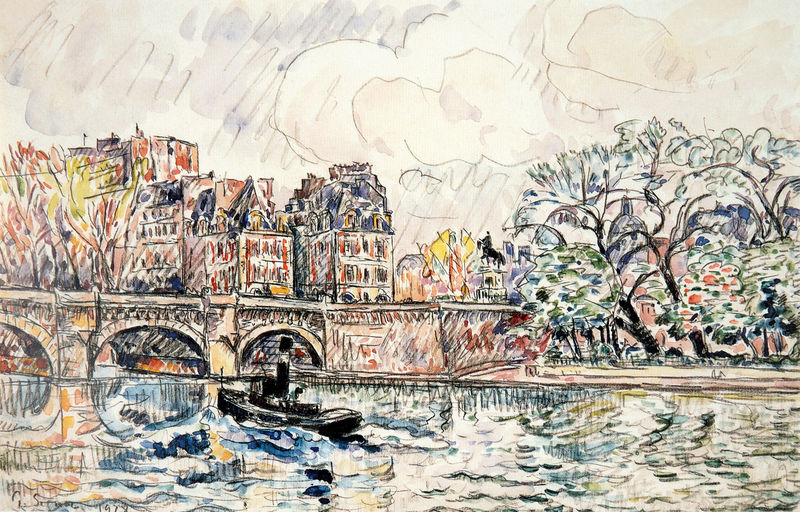
Titel: Paris. Le petit bras (Pont-Neuf), Paris. Der kleine Arm (Pont-Neuf)
Künstler: Paul Signac
Standort: New York (New York)
Institution: The Metropolitan Museum of Art
Schlagwörter: baum, blau, gemälde, gewitter, himmel, laub, wasser, weiß, wolken, aquarell, bäume, fluss, gelb, grün, impressionismus, landschaft, stadt, ufer, bunt, fenster, frankreich, paris, pfeiler, schwarz, skizze, strasse, zeichnung, dach, haus, rot, wolke, signatur, häuser, spiegelung, brücke, insel, boot, kahn, kamine, pferd, reiter, schornstein, garten, skulptur, statue, farbig, schiff, welle, wellen, bogen, fahnen, venedig, dächer, mauer, farbe, graphik, rundbogen, seine, kai, kaimauer, promenade, dampfer, dampfschiff, sturm, wetter, bronze, striche, panorama, regen, stadtansicht, bögen, steinbrücke, denkmal, filzstift, koloriert, bleistift, regenwolken, siena, signac, filz, reiterstandbild, brückenbogen, buntstift, pont neuf, paul signac, postimpressionismus, sizze, reiterdenkmal, heinrich, schlepper, heirnich iv., henry iv, ile de la cite, skultur, stadthäuser, quais, tegen, impressionismis, farbich